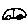
Label: car